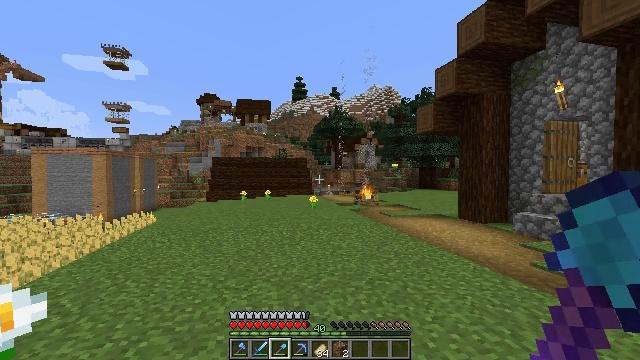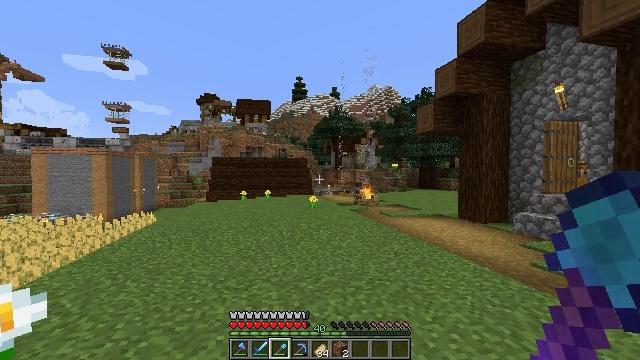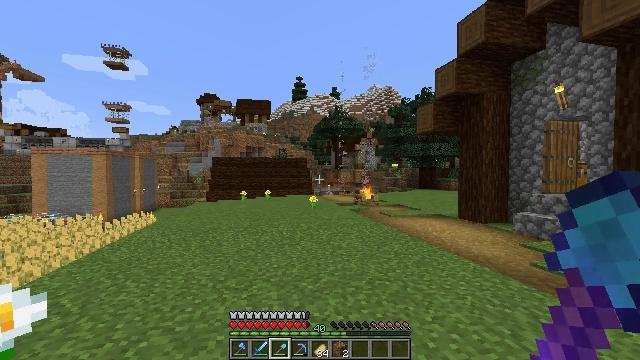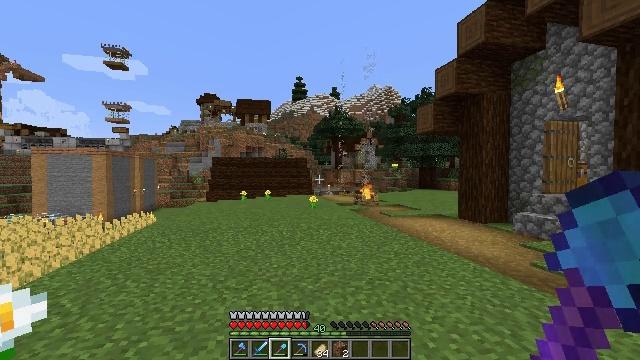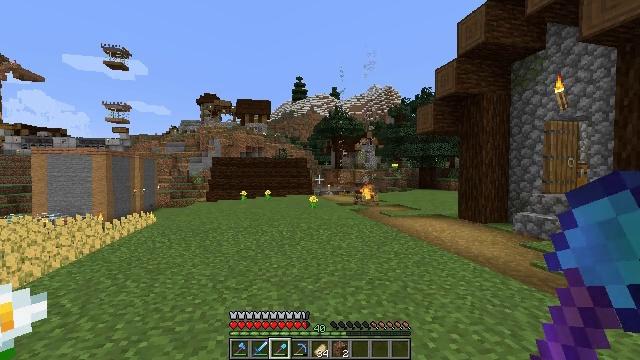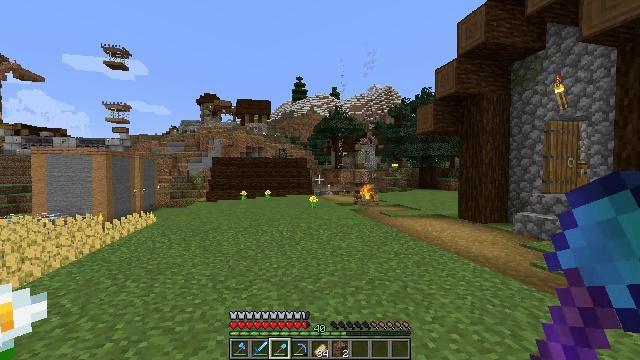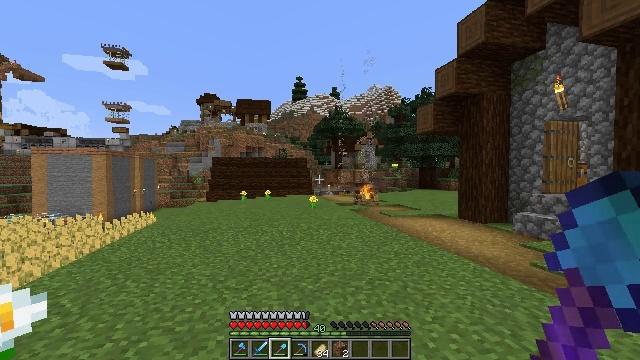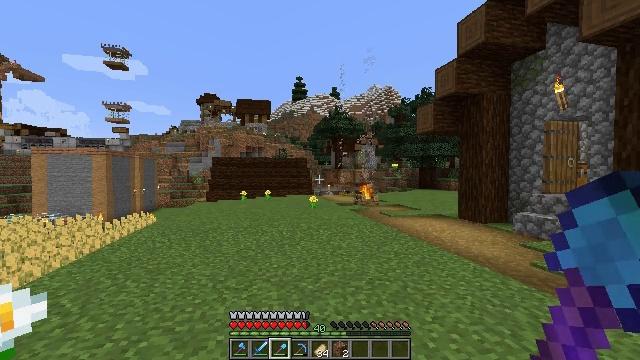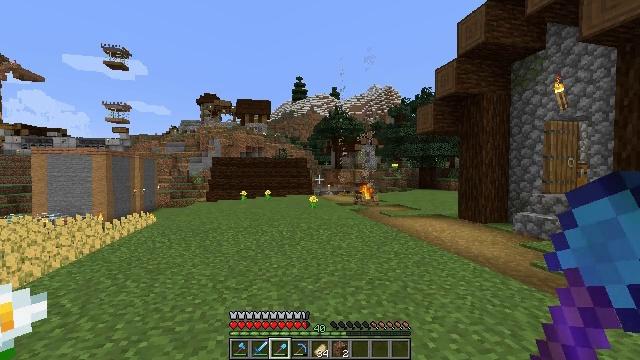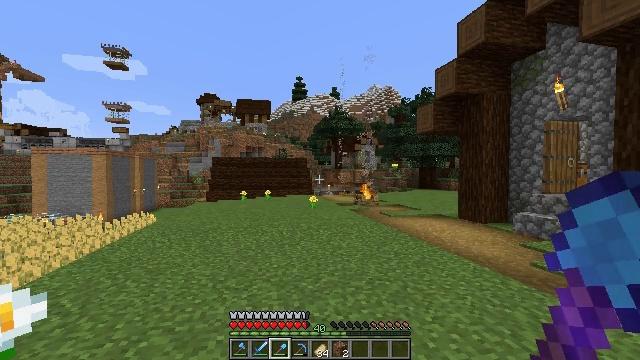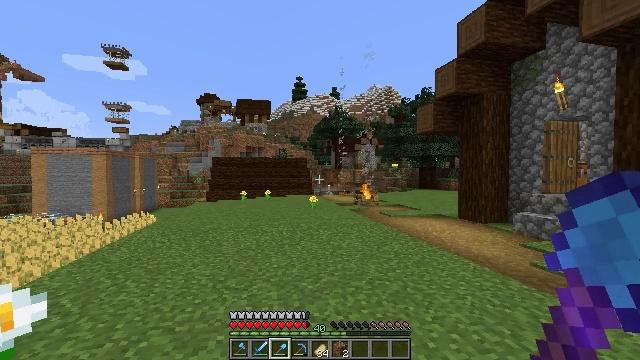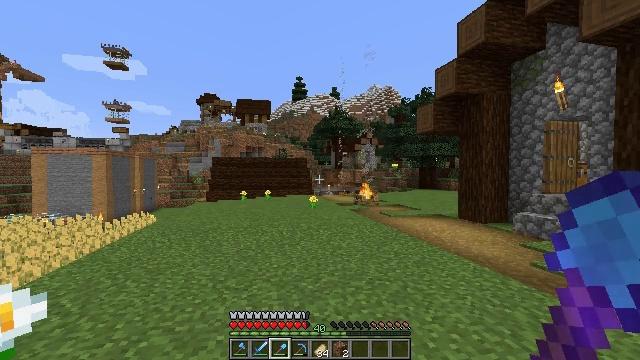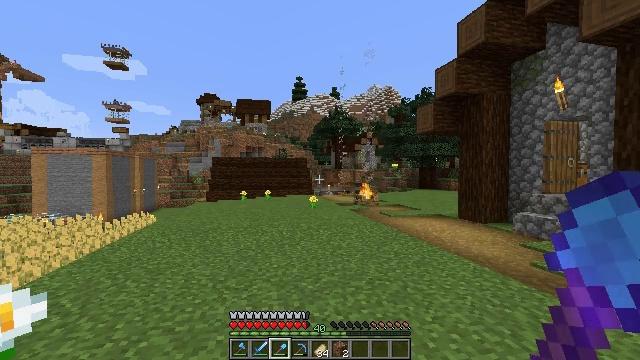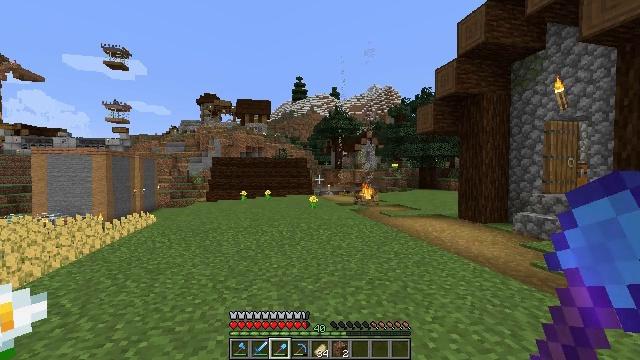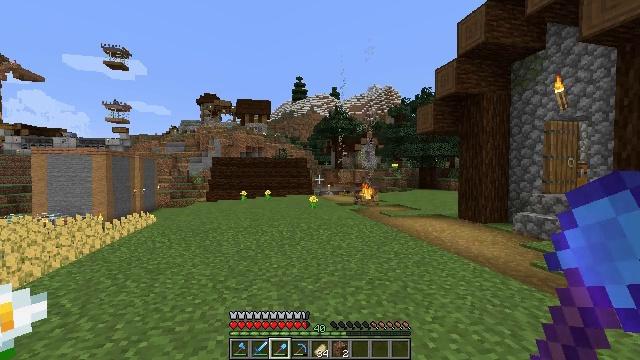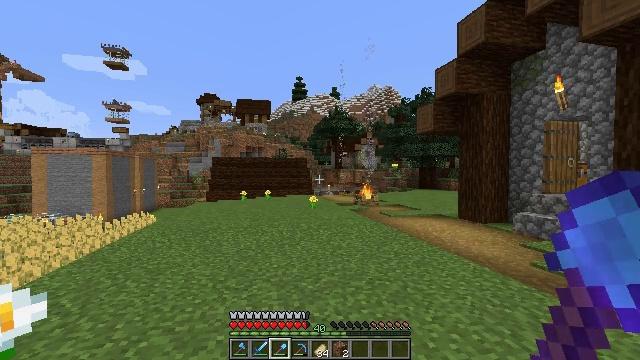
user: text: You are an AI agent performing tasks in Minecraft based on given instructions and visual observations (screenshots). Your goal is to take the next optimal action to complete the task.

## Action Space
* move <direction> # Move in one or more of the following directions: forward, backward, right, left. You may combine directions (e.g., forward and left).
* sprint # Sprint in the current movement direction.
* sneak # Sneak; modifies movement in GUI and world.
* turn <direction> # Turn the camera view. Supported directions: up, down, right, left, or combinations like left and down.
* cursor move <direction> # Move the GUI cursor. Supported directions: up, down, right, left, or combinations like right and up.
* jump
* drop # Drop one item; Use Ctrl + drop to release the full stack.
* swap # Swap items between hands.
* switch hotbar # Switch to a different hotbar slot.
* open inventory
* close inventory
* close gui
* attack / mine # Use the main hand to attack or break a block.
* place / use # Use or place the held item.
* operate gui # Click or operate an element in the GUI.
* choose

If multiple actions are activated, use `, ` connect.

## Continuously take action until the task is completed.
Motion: motion action
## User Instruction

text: Gather wheat by left-clicking on it.
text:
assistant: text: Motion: no_op
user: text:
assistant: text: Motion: no_op
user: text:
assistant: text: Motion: no_op
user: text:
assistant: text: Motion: no_op
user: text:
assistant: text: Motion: no_op
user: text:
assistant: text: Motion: no_op
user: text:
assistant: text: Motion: no_op
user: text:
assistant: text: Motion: no_op
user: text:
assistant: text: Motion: no_op
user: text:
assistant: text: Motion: no_op
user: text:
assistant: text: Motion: no_op
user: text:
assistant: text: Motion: no_op
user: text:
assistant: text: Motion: no_op
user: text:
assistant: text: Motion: no_op
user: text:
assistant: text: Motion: no_op
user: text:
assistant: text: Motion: no_op
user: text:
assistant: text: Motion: no_op
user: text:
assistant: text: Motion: no_op
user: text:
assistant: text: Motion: no_op
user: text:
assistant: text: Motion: no_op
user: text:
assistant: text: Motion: no_op
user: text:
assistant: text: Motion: no_op
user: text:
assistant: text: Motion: no_op
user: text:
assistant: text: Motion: no_op
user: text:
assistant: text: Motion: no_op
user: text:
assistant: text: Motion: no_op
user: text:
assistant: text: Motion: no_op
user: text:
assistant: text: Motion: no_op
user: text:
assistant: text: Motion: no_op
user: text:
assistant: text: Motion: no_op